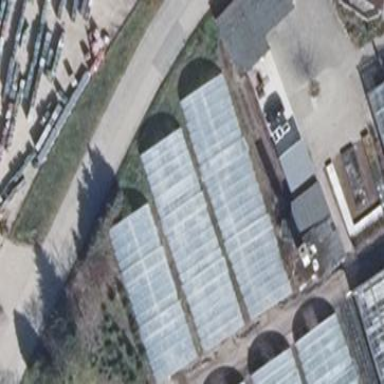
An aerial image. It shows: Greenhouse.